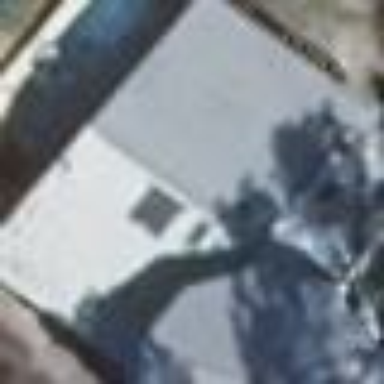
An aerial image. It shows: Detached building.